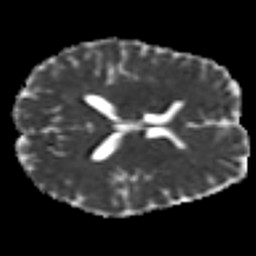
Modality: MD
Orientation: axial
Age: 26
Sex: female
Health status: healthy
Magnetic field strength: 3 T
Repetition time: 8.4 s
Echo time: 0.0926 s